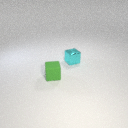
small green rubber cube to the left of small cyan metal cube